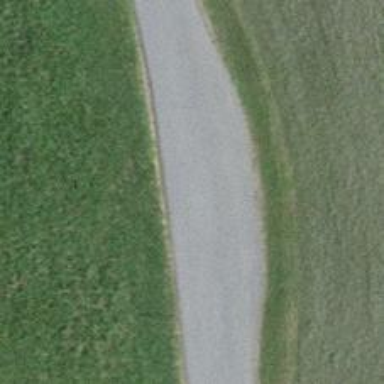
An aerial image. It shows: Passing place on the road.